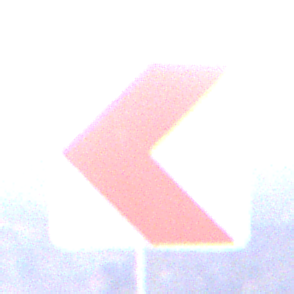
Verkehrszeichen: RichtungstafelnInKurvenKleinRechts
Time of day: Dusk
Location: Outdoor (Nature)
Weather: Clear
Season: NotSpecified
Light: Natural